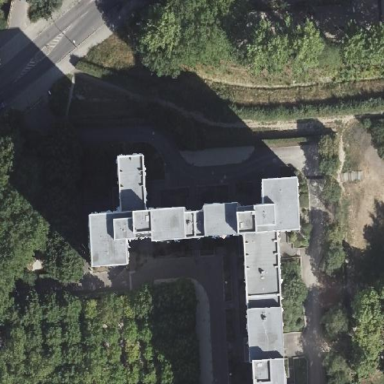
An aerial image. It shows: Block of apartments with flat roof. The building is colored in white.